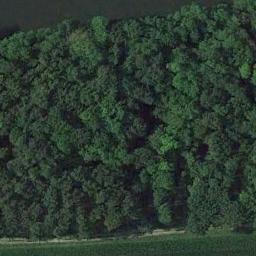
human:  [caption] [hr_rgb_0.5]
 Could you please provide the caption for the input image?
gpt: The forest is next to the grass .

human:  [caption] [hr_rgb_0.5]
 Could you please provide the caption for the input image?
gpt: This is a dense forest .

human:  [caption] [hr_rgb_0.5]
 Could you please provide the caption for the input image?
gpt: A large dense mixed dark green and light green forest .

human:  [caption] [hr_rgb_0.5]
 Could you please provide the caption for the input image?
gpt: The forest has a lot of dense green trees of different color depths and a river is next to the forest .

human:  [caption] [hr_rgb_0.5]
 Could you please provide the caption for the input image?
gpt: A dense forest with many green trees .